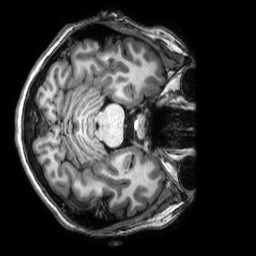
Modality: T1w
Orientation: axial
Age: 25
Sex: female
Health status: healthy
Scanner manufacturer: philips
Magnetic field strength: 3 T
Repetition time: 0.009 s
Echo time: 0.003996 s